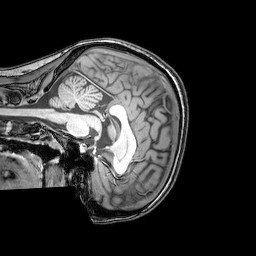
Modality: T1w
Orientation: sagittal
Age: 23
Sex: female
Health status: healthy
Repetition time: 0.081 s
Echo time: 0.037 s